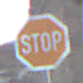
Verkehrszeichen: Stop
Umgebung: Outdoor, Nature
Tageszeit: SunriseSunset
Wetter: Clear
Licht: Natural
Jahreszeit: NotSpecified
Kontrast: LowContrast